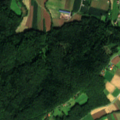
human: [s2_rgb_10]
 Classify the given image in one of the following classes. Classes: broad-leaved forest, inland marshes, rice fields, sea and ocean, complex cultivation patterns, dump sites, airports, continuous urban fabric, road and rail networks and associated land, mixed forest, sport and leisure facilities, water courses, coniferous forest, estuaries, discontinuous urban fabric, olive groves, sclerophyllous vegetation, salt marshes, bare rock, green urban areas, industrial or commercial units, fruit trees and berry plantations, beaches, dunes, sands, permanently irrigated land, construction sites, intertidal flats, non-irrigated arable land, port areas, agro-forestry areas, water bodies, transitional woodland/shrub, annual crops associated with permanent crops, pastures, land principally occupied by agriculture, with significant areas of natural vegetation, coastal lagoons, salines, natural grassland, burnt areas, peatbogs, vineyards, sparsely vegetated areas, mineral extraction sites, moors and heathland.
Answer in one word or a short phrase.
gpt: non-irrigated arable land, complex cultivation patterns, broad-leaved forest, mixed forest